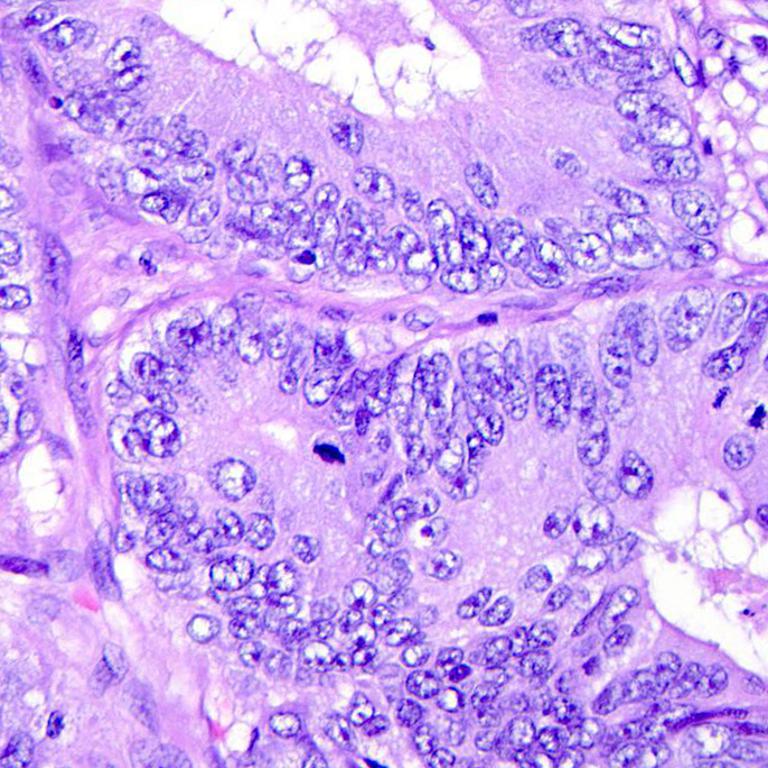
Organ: colon
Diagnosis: adenocarcinomas